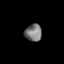
Tissue: lung
Cell type: Smooth muscle cells
Senescence score: 0.6151
Nuclear area (px): 277
Mean DAPI intensity: 122.274